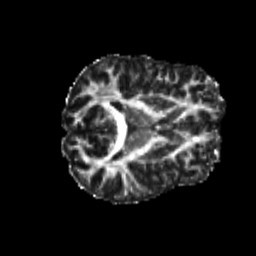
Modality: FA
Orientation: axial
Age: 19
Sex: male
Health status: healthy
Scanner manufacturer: philips
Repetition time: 7.391 s
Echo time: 0.08599 s